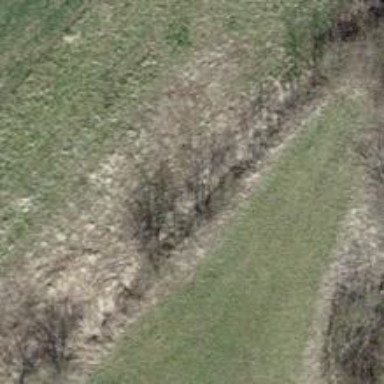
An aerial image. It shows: Ditch in the surroundings.